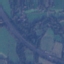
Land use / land cover class: Highway